Question: I am playing a mp3 file in my Android app using 'MediaPlayer' for Android 2.1. Now I want to display a equalizer(like below) during this music play.

Can anyone give me any idea how to implement it or any code for that?
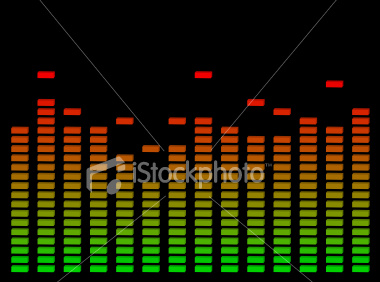
Answer: Android 2.3 and above contains support for applying effects to audio, one of which is a multi-band equalizer (on all of the devices I have tested, it's been 5 bands). See <URL>
If you want to support equalization on devices before 2.3, or you want to support different frequency bands, or other processing effects, you will have a lot of work ahead of you. Those versions of Android provide no hooks for post-processing of decoded audio. So you'll need to write your own replacement for the native player that gives you those hooks, and then find or write some processing code to do the equalization. If you're looking for a packaged solution in the Android SDK, you won't find it.